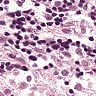
Metastatic tissue present: no